Question: I want to plot the regression between a response variable and one of the explanatory variables in a mixed effects model while also showing the data points. For this I am using the function 'plot_model()'. I would also like the data points to have different colours or shapes according to the random effect. I do not want to plot the different regression lines for each level of the random effect. Is this possible with 'plot_model'?
This is the data:
'''
dat <- data.frame(c(1, 1, 1, 1, 1, 1, 1, 4, 1, 2, 1, 2, 3, 1,
5, 1, 2, 2, 1, 1, 2, 2, 4, 3, 5, 5, 4, 4,
8, 4, 13, 8, 6, 5, 6, 5, 4, 8, 6, 2, 3, 9, 7,
4, 8, 8, 10, 10, 3, 3),
c(427.0, 110.0, 99.0, 450.0, 182.0, 34.0, 43.0, 105.0,
22.0, 108.0, 85.0, 142.0, 81.0, 109.0, 89.0, 183.0,
106.0, 19.3, 13.5, 36.0, 55.0, 36.0, 128.0, 38.2, 103.0,
105.0, 91.0, 94.0, 106.0, 96.0, 108.0, 103.0, 122.0,
103.0, 112.0, 190.0, 112.0, 77.0, 60.0, 148.0, 161.0,
44.0, 188.0, 44.0, 88.0, 90.0, 124.0, 120.0, 212.0, 309.0),
c(32.3, 27.0, 26.7, 33.0, 28.4, 26.7, 28.0, 30.0, 26.5,
28.4, 29.0, 30.4, 25.8, 26.4, 24.2, 28.6, 29.4, 27.7,
25.5, 27.3, 27.4, 29.2, 21.5, 25.4, 27.8, 27.8, 30.2,
30.2, 30.9, 30.0, 30.3, 31.5, 31.3, 31.1, 32.5, 32.0,
32.2, 32.9, 32.9, 31.3, 32.3, 29.4, 31.5, 29.8, 26.7,
26.7, 29.9, 29.9, 32.1, 32.1),
c(7.73, 1.83, 2.97, 7.66, 1.80, 1.17, 0.66, 6.04, 1.72,
1.25, 2.27, 1.65, 0.16, 0.16, 0.26, 0.11, 0.17, 0.15,
0.20, 0.21, 0.15, 0.10, 1.83, 1.84, 7.67, 7.67, 5.81,
5.81, 3.95, 3.45, 1.15, 3.07, 3.61, 3.35, 0.86, 2.20,
4.31, 1.64, 1.14, 3.55, 4.81, 1.36, 1.94, 3.36, 3.30,
3.30, 2.66, 2.66, 6.55, 6.55),
c(94, 151, 111, 94, 87, 128, 126, 39, 130, 107, 93,
110, 76, 309, 38, 19, 13, 113, 110, 108, 103, 30,
58, 151, 55, 55, 42, 42, 29, 37, 20, 20, 61,
21, 3, 8, 28, 33, 32, 12, 38, -7, -5, 74,
22, 22, 10, 10, 22, 22),
c("2005", "2005", "2005", "2005", "2005", "2005", "2005",
"2018", "2005", "2005", "2005", "2005", "2010", "2010",
"2010", "2010", "2010", "2010", "2010", "2010", "2010",
"2010", "2012", "2012", "2017", "2017", "2017", "2017",
"2017", "2017", "2017", "2017", "2017", "2017", "2018",
"2018", "2018", "2018", "2018", "2018", "2018", "2018",
"2018", "2018", "2018", "2018", "2018", "2018", "2018",
"2018"))
colnames(dat) <- c("SpR", "Dep", "Sal", "Chla", "Ice", "Yr")
'''
This is the mixed effects model:
'''
MEM <- lmer(formula = SpR ~ (1|Yr) +
Dep + Sal + Chla + Ice +
Dep*Ice,
data = dat)
'''
This is the code I'm using to plot the regression between SpR and Dep:
'''
MEMpld <- plot_model(MEM,
type = "pred",
pred.type = "fe",
terms = c("Dep"),
show.data = TRUE,
col = "black",
title = "",
jitter = 0.0002,
dot.size = 3.5,
dot.alpha=1)
'''
This is the figure that I get from running this code. I would like the dots to have different colours according to the year:

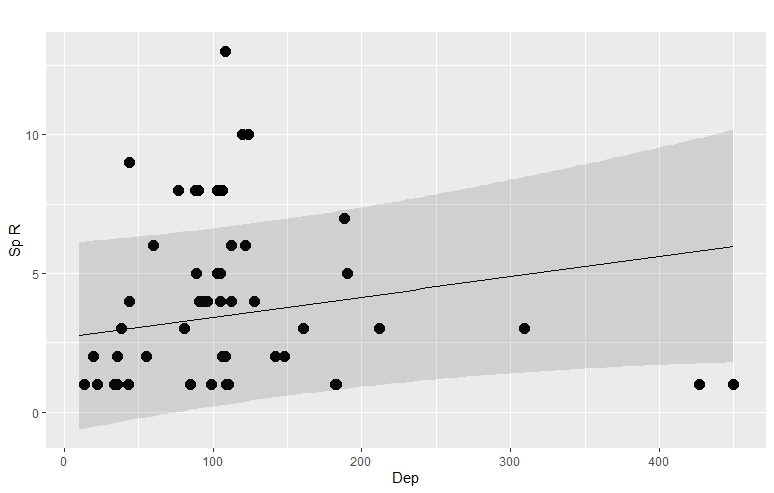
Answer: If you set 'show.data = FALSE' in your 'plot_model()' call and then add the points separately it seems to work OK:
'''
MEMpld +
geom_point(data=dat, aes(x=Dep, y=SpR, colour = Yr)) +
scale_colour_discrete(name = "Yr") +
guides(fill="none")
'''
<URL>
I'm not sure why the legend looks a little bit funky; I tried to turn off the fill legend (which I think is set internally) but it doesn't appear to do what I wanted.